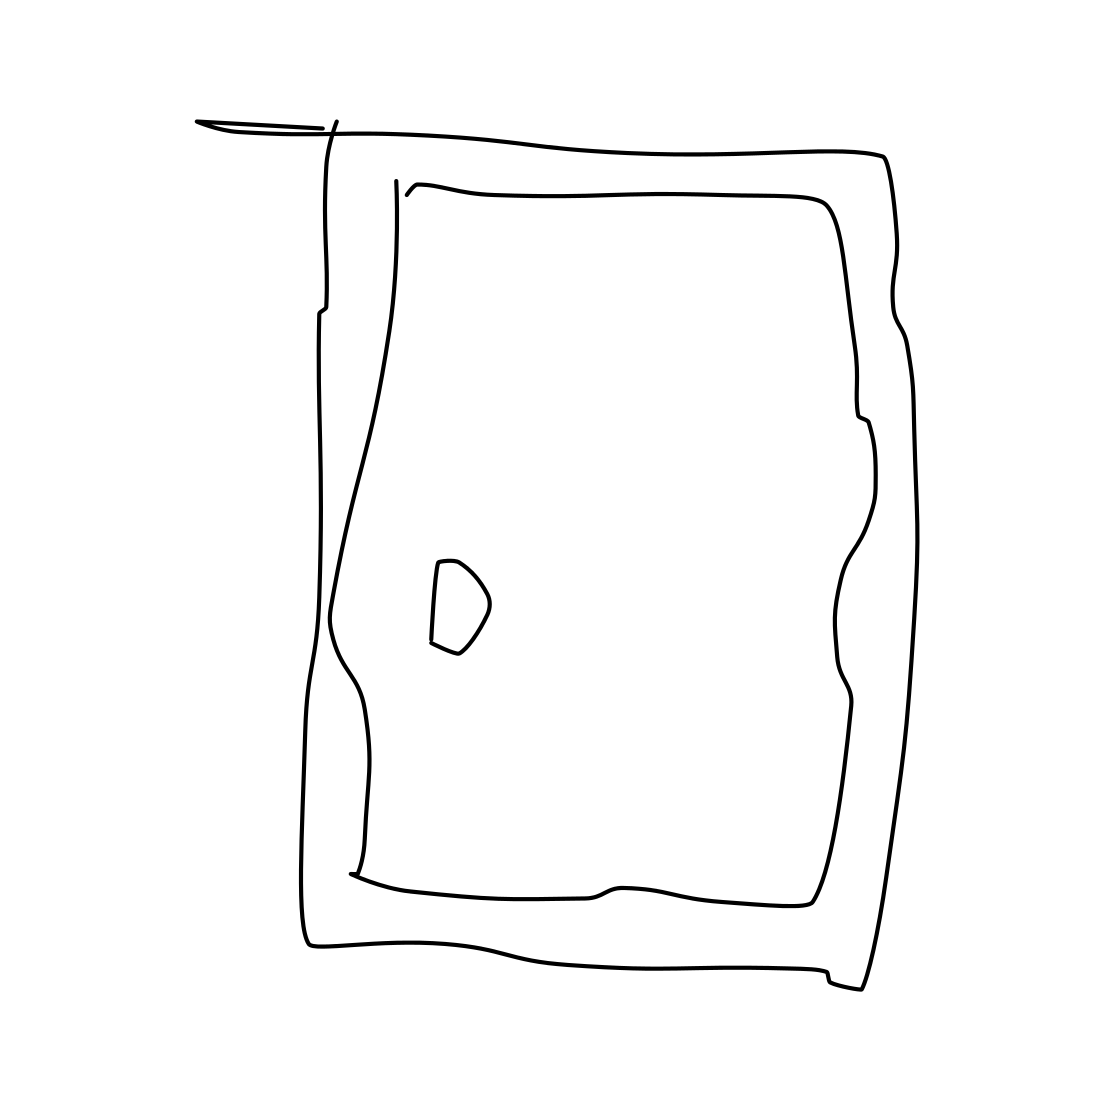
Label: door